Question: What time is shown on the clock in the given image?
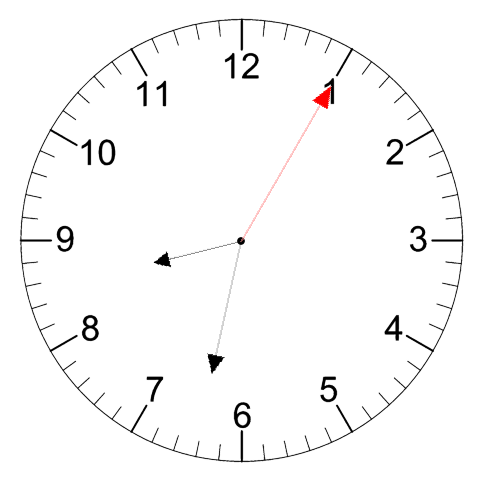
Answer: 08:32:05